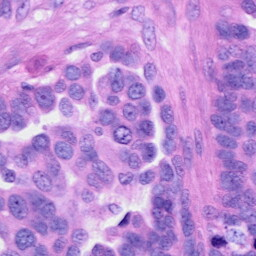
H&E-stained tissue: Ovarian